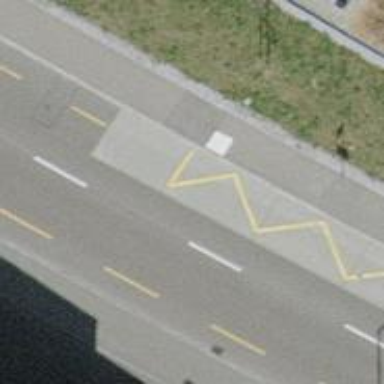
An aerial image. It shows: Bus stop equipped with public transport stop position.